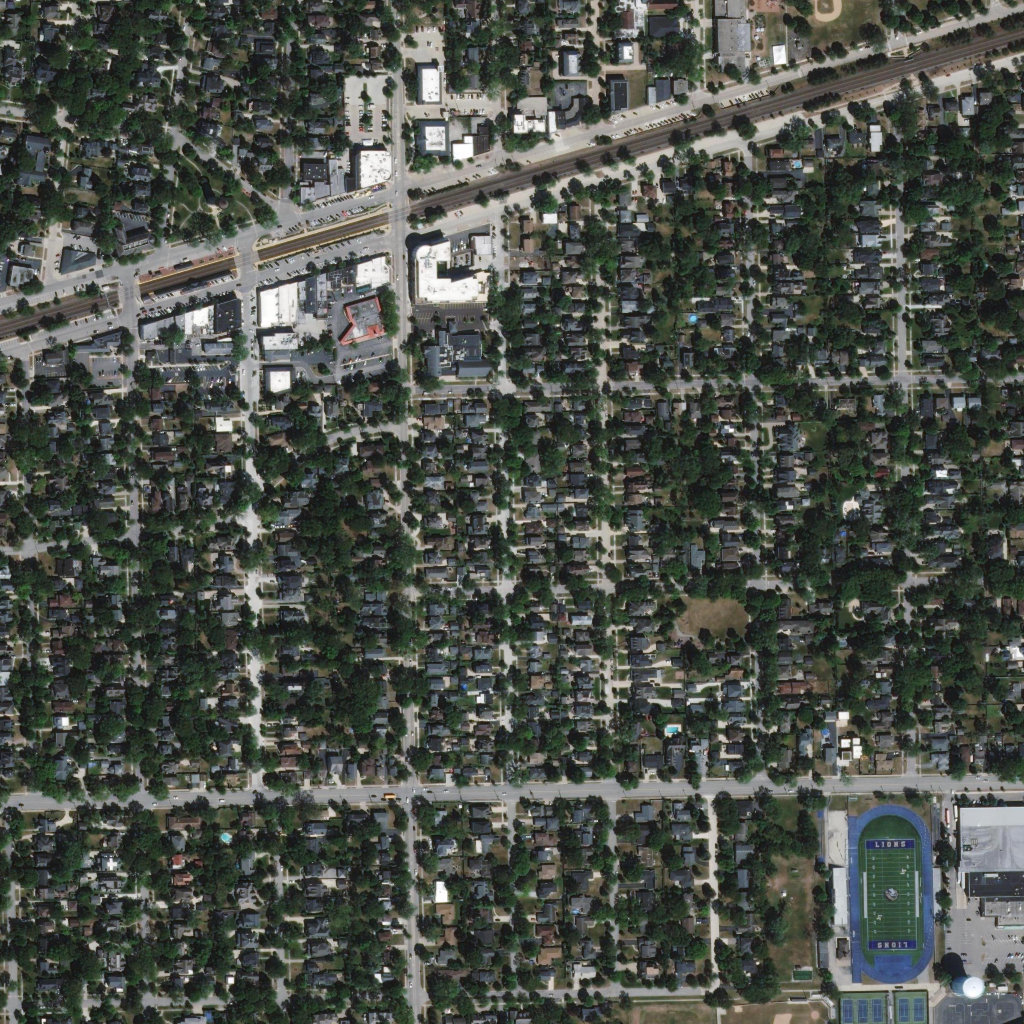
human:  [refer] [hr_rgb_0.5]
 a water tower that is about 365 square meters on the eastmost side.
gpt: <box>[[93, 94, 96, 97, 0]]</box>

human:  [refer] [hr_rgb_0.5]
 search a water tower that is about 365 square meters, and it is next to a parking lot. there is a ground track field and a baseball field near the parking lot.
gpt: <box>[[93, 94, 96, 97, 0]]</box>

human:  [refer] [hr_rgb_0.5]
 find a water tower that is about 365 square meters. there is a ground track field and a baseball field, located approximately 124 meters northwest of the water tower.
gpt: <box>[[93, 94, 96, 97, 0]]</box>

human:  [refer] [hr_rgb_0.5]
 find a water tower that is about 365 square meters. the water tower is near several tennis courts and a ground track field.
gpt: <box>[[93, 94, 96, 97, 0]]</box>

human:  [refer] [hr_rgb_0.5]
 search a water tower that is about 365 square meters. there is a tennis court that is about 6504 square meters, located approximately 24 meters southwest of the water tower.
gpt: <box>[[93, 94, 96, 97, 0]]</box>

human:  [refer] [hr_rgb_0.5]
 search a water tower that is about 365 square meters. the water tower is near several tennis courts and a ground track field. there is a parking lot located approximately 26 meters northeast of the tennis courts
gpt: <box>[[93, 94, 96, 97, 0]]</box>

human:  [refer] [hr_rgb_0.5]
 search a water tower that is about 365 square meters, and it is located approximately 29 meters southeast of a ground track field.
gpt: <box>[[93, 94, 96, 97, 0]]</box>

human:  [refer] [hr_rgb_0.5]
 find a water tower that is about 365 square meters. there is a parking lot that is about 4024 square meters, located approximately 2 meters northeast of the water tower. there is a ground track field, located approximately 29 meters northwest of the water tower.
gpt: <box>[[93, 94, 96, 97, 0]]</box>